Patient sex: M
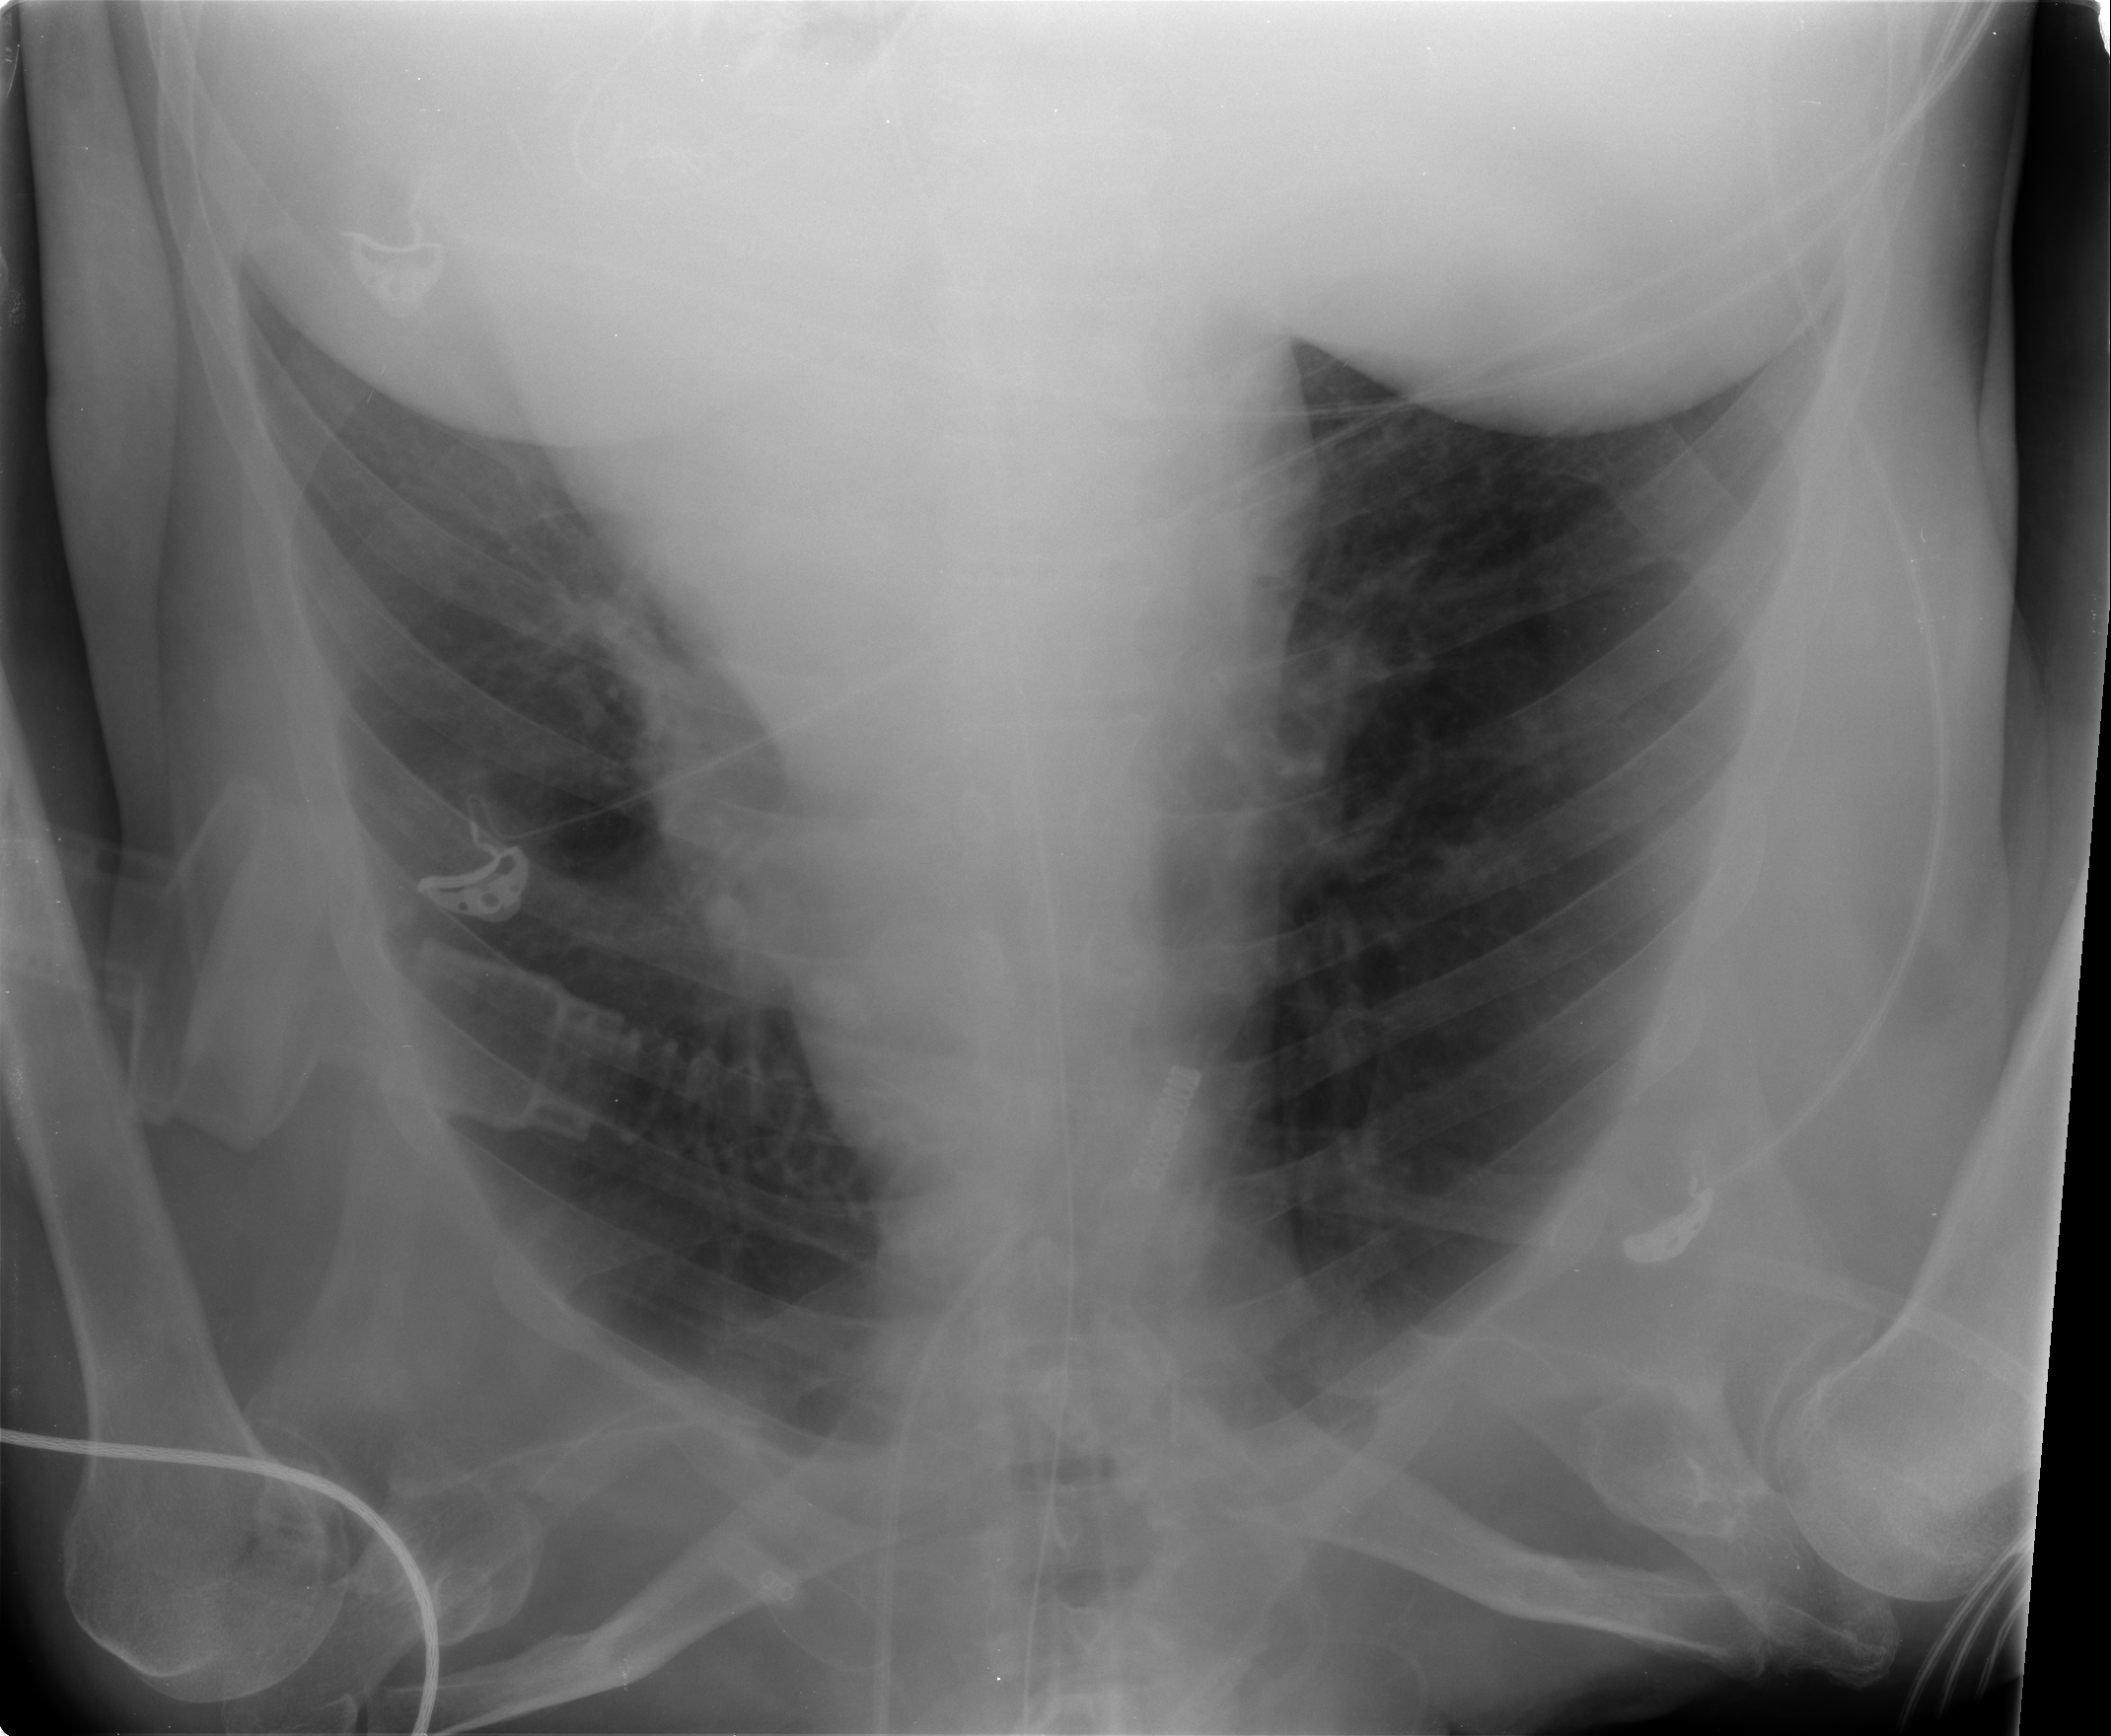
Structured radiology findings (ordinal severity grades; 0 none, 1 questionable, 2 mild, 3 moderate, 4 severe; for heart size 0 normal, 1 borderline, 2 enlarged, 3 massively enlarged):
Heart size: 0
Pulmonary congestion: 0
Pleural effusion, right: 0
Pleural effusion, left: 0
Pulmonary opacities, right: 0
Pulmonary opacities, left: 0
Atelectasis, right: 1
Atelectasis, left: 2